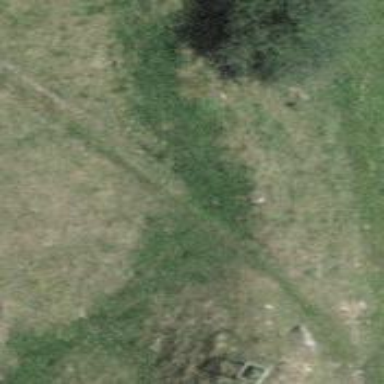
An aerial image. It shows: Ground path.